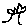
Label: tree